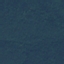
Label: Forest